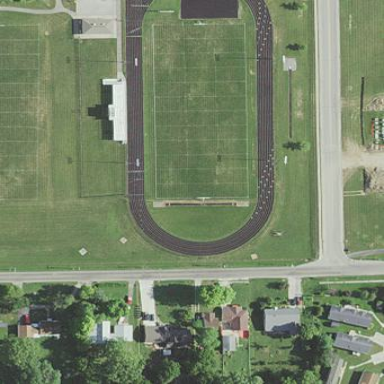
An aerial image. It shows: Athletic track located in leisure land area.